Group 1:
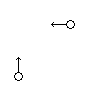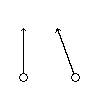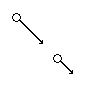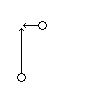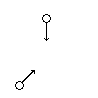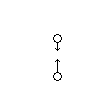
Group 2:
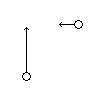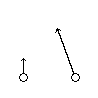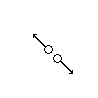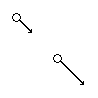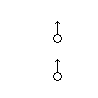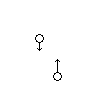
Rule separating the two groups: The circles will collide if the arrows are their velocities vs. the circles will not collide if the arrows are their velocities.
Concepts: arrow, collision, imagined_entity, imagined_line_or_curve, imagined_motion, motion, speed, tracing_lines_or_curves_meet
Author: Aaron David Fairbanks